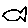
Label: fish